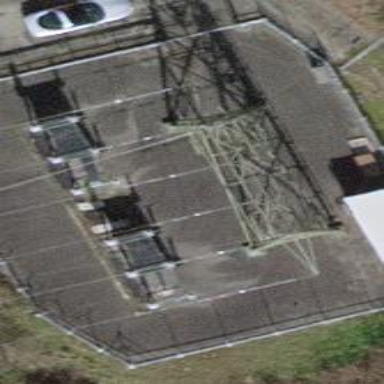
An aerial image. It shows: Outdoor power substation at the transition level.